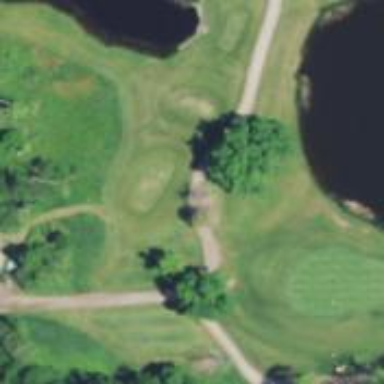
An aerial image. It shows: Grass area designated as golf tee.